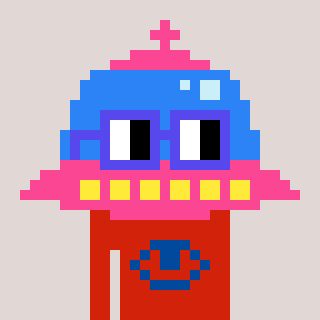
a pixel art character with square blue glasses, a ufo-shaped head and a red-colored body on a warm background